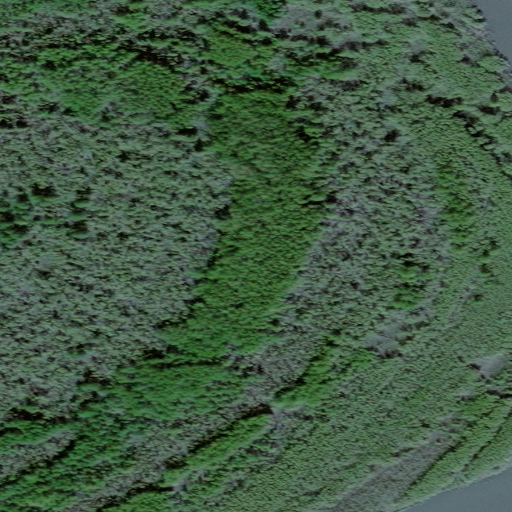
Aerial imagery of island in Alaska named Gull Island containing only unknown